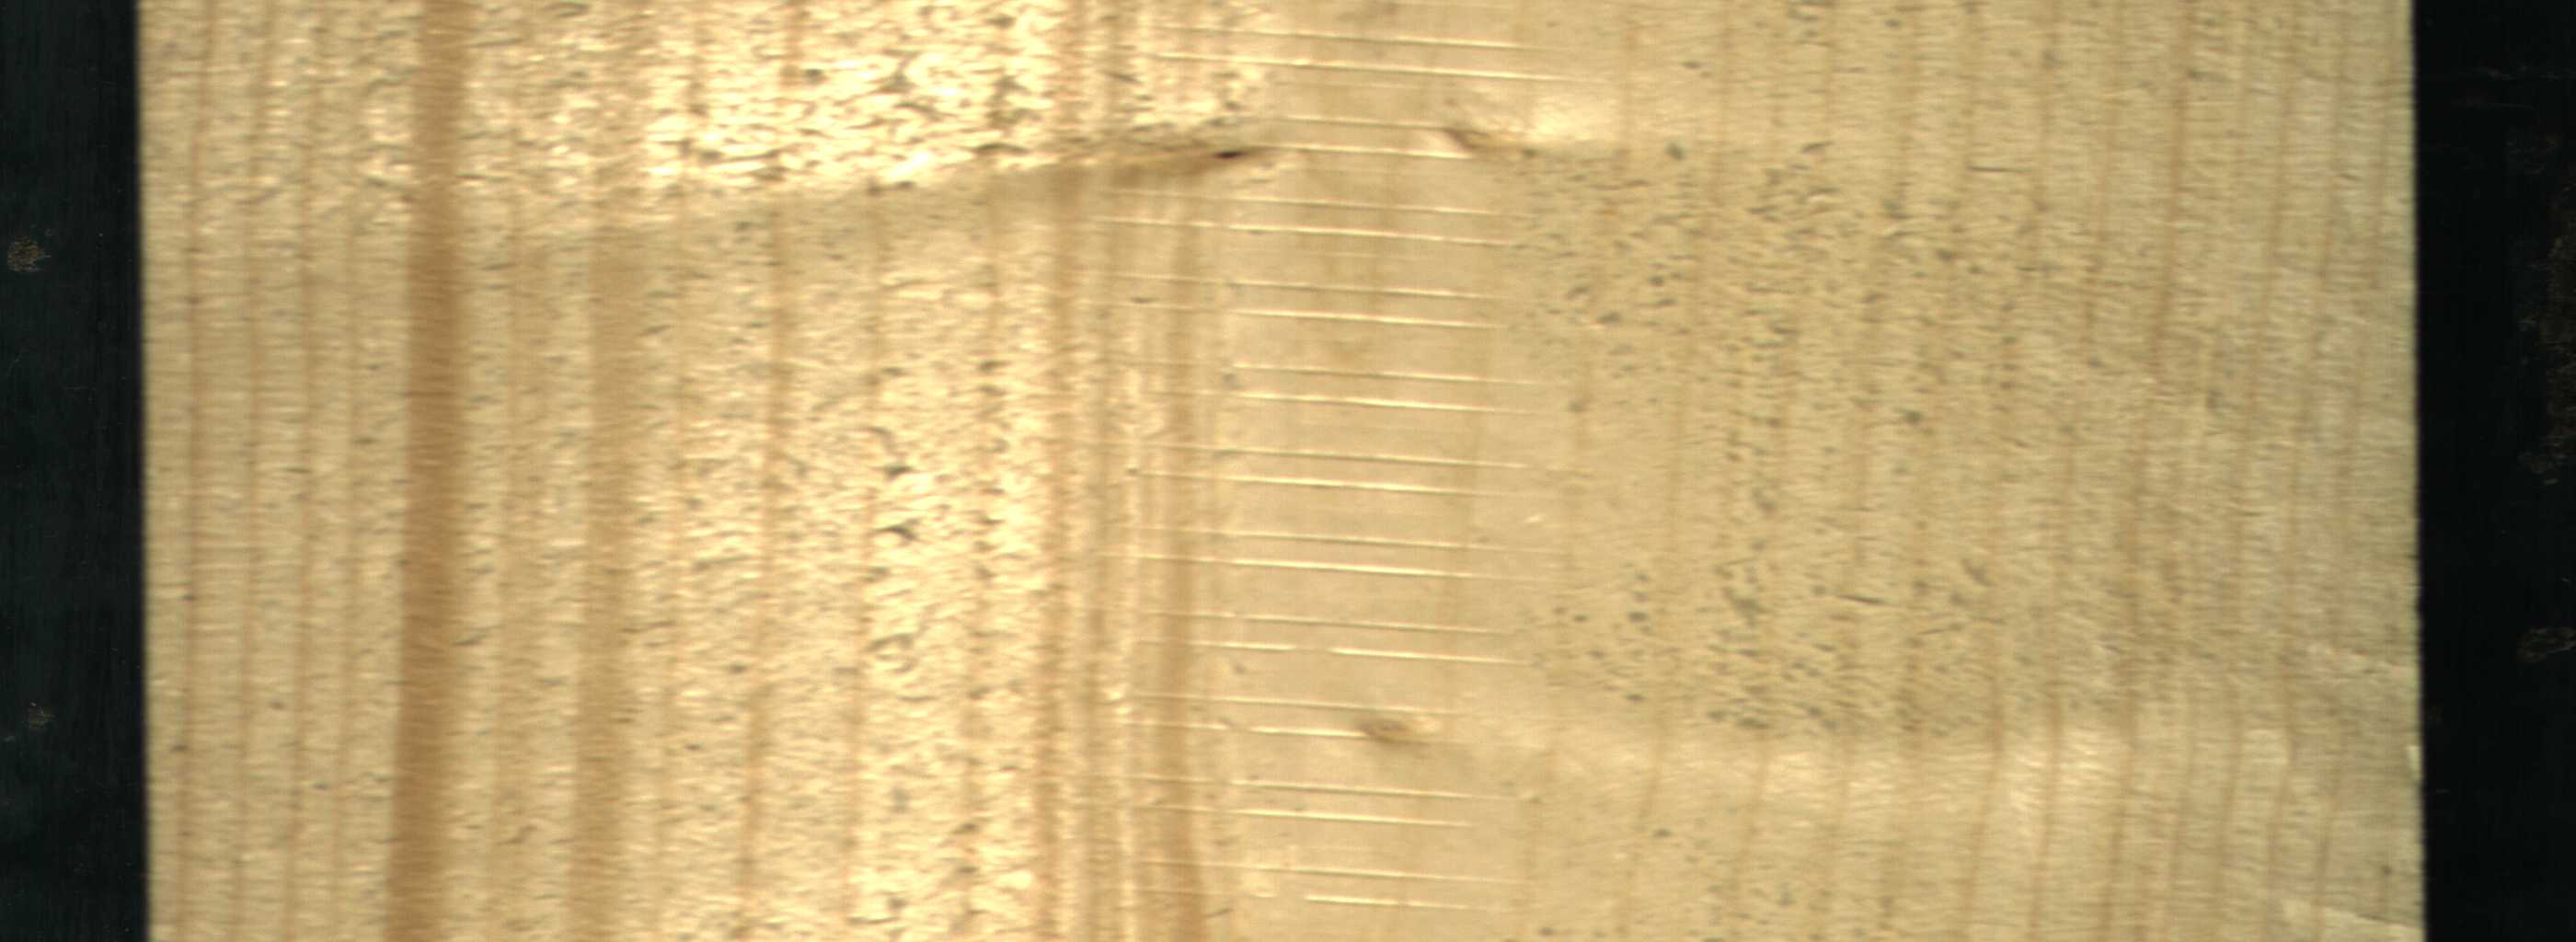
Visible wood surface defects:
Live_Knot